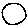
Label: circle